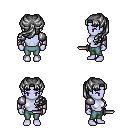
a pixel art fantasy rpg character, female body template, dark elf, purple skin, steel arm armor, teal pants, gray princess hairstyle, dagger, four views (front, back, left, right), 2x2 character sprite sheet, small pixel art, hard edges, no anti-aliasing